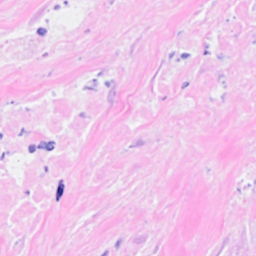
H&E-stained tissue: Breast